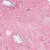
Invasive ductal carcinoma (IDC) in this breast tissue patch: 0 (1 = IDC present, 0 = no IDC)